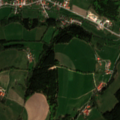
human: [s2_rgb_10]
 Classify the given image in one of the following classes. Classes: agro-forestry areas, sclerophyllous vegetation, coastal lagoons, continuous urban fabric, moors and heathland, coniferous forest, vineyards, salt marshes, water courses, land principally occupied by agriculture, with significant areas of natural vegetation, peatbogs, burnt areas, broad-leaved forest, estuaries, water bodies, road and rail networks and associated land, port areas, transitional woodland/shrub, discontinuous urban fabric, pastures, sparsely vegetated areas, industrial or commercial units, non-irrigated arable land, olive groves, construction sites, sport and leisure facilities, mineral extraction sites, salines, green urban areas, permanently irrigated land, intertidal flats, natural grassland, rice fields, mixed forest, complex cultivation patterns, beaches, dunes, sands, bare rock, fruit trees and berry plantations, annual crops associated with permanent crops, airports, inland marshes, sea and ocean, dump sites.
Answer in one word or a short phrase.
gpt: discontinuous urban fabric, non-irrigated arable land, pastures, land principally occupied by agriculture, with significant areas of natural vegetation, coniferous forest